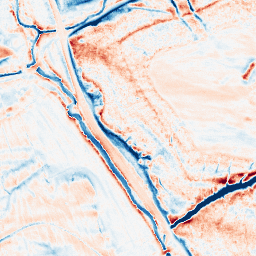
Category: classical
Decomposition family: gaussian_anisotropic
Decomposition parameters: sigma_x: 2
sigma_y: 5
Upsampling method: lanczos
Upsampling parameters: scale: 8
Upsampling scale: 8